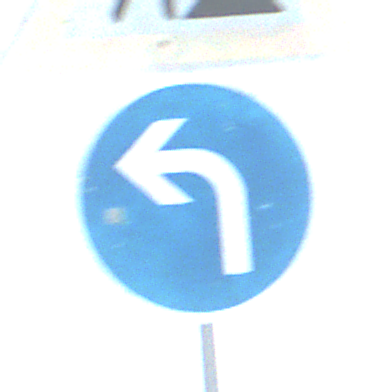
Verkehrszeichen: VorgeschriebeneFahrtrichtungLinks
Zusatzzeichen oben: Arbeitsstelle
Umgebung: Outdoor, Suburban
Tageszeit: Midday
Wetter: Overcast
Licht: Natural
Jahreszeit: NotSpecified
Kontrast: LowContrast